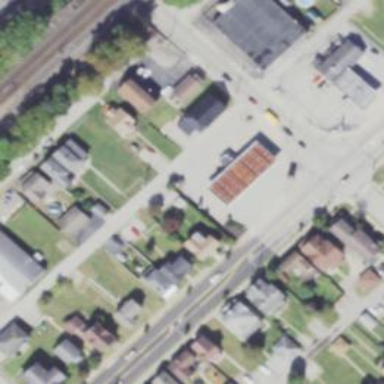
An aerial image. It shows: Convenience shop.